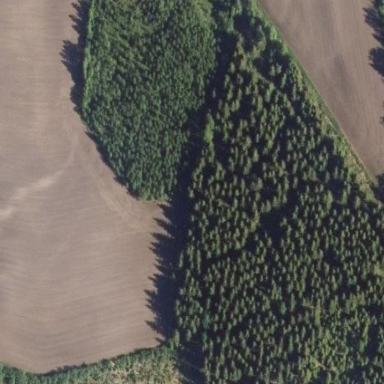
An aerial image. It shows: Mixed woodland area with various types of leaves.